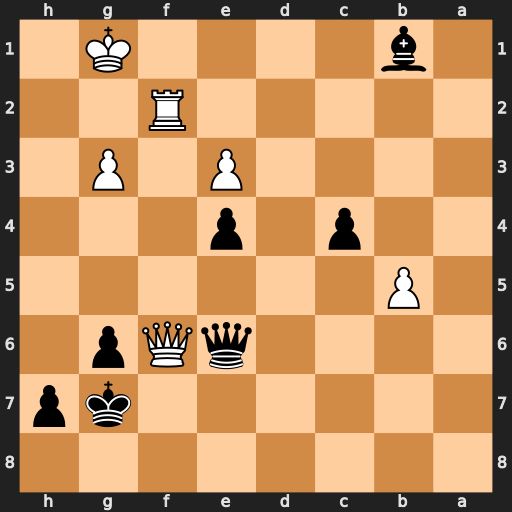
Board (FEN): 8/6kp/4qQp1/1P6/2p1p3/4P1P1/5R2/1b4K1
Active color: b
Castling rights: -
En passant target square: -
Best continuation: Qxf6 Rxf6 Kxf6 b6 c3 b7 c2